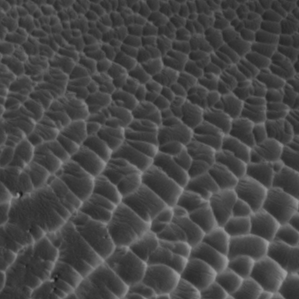
Label: non_frost